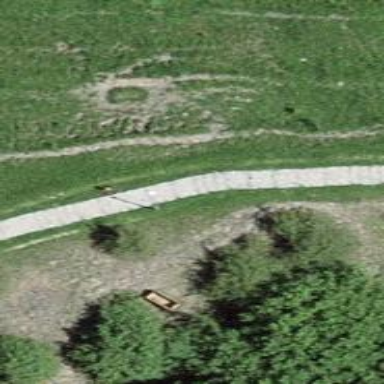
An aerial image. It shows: Flight of steps with sett surface.